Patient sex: F
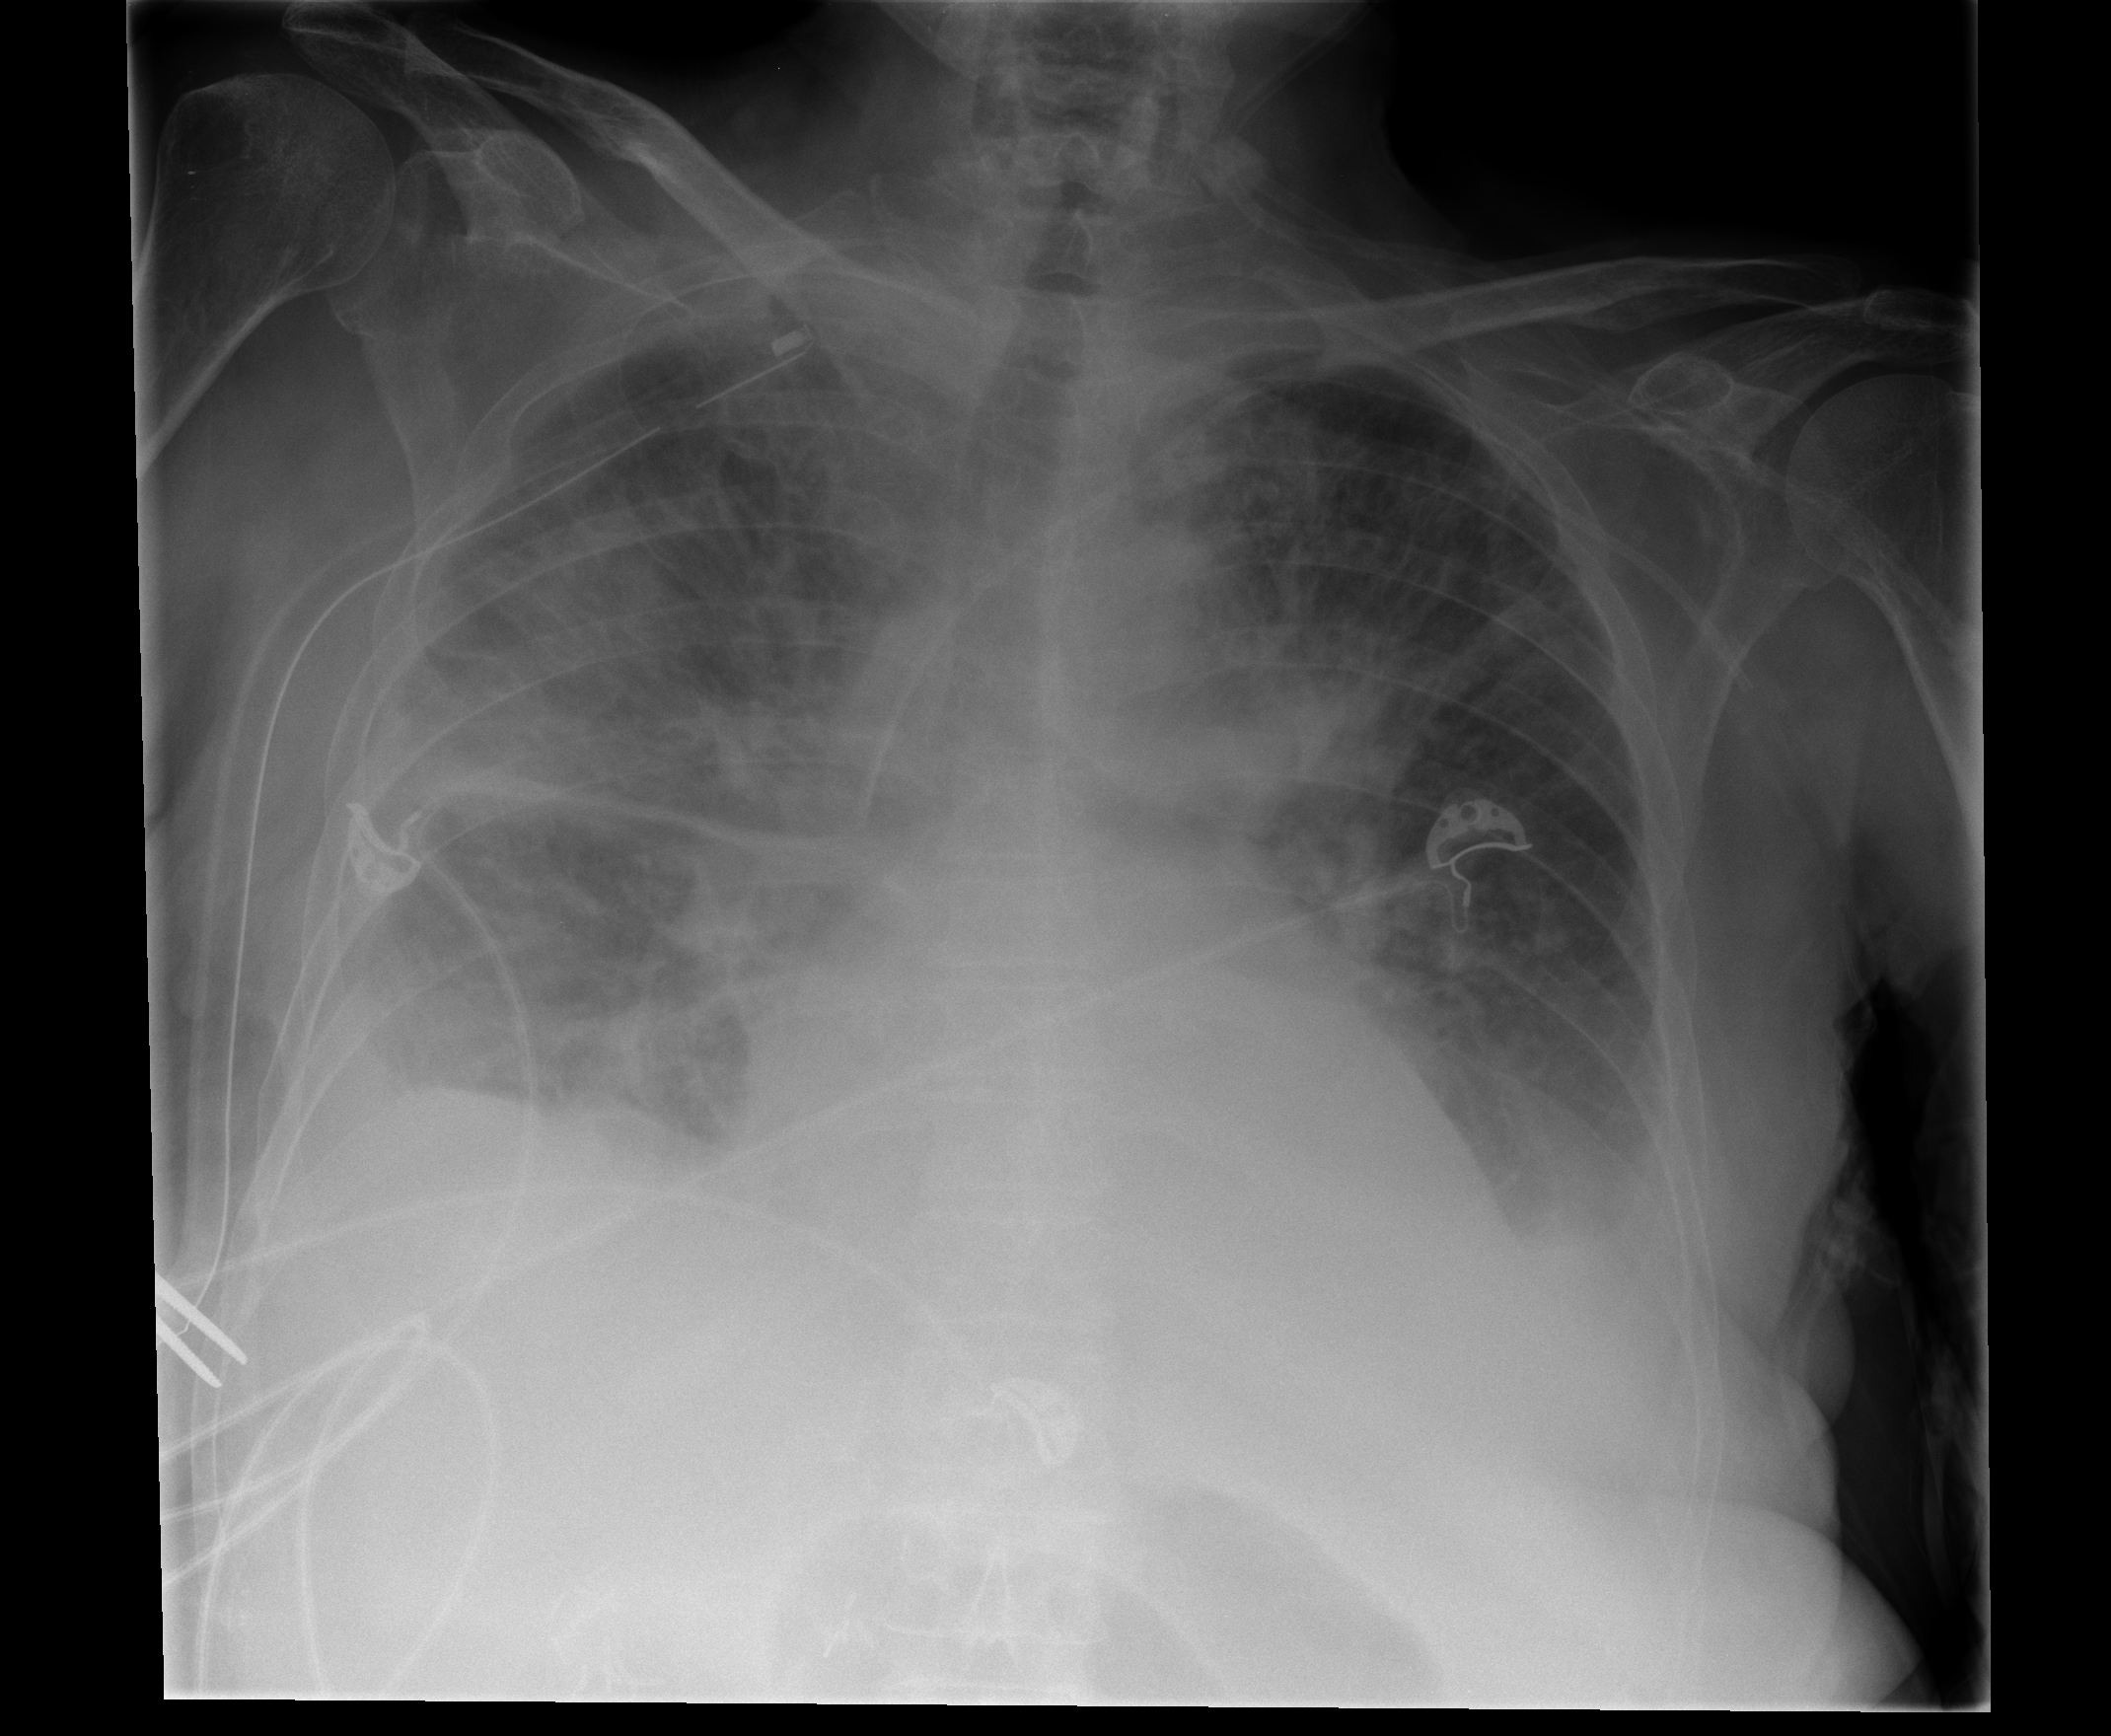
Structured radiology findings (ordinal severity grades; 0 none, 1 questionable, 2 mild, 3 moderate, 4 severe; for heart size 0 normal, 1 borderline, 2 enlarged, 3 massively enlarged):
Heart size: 2
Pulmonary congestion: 3
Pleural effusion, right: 3
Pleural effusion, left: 2
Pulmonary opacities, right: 3
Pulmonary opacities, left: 3
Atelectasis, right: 3
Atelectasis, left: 2